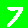
Digit: 7